Brain MRI, modality: ceT1
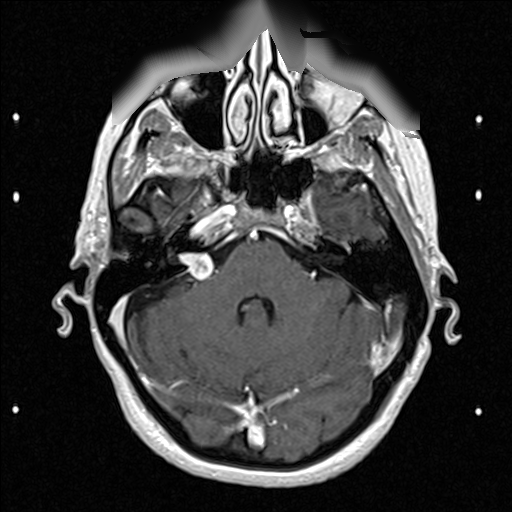